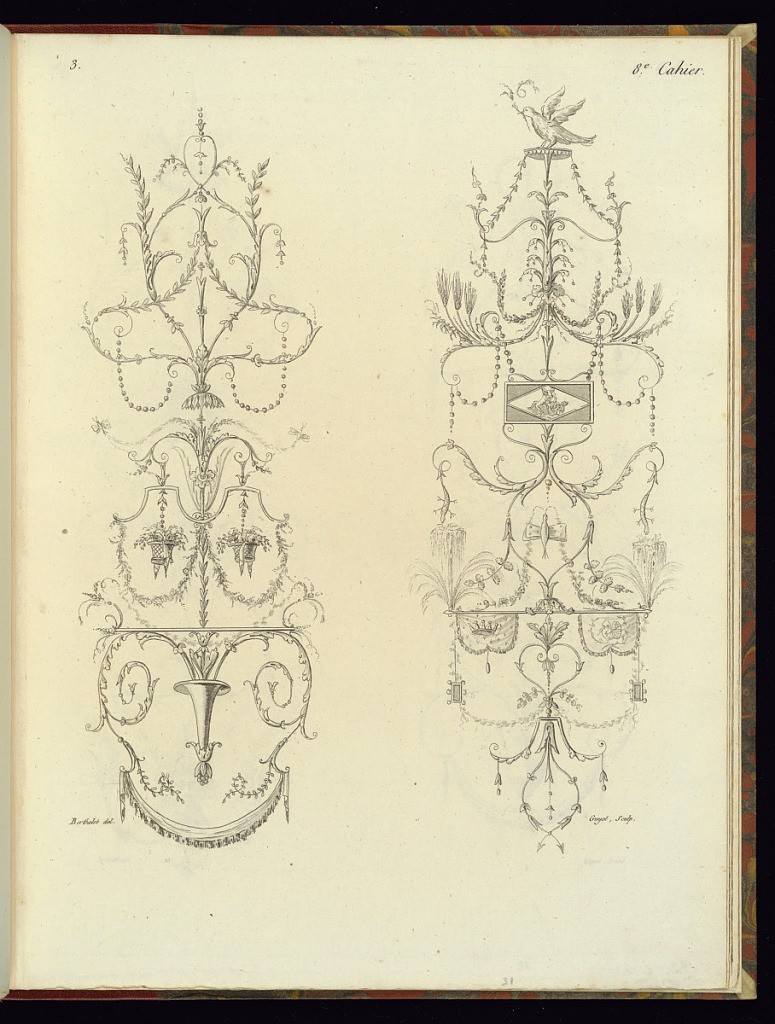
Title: Arabesque Designs
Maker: Berthelot, French, active late 18th century
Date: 1788
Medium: Etching and aquatint on laid paper
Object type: Print
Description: Two vertical arabesque ornament designs with neoclassical motifs, featuring scrolling acanthus leaves, festoons of flowers, leaves, and beads, rosettes, fleurons, hanging baskets of flowers, banners with armorial motifs¬¬, and hanging textiles, butterflies, shooting water, lizards, a bird, wheat, and a vignette with classical figures. The plate is signed and numbered.